Question: I want to use an openrdf-sesame triplestore in an Eclipse WTP project with a Tomcat server. I need to put some sample date to this triplestore to use it in my wtp project.
If I use Tomcat without Eclipse, I have to deploy the two war-files ('openrdf-sesame.war', 'openrdf-workbench.war') with the tomcat-manager to Tomcat. Then I can access the openrdf-workbench via 'http://localhost:8080/openrdf-workbench/' to put the sample data on the triplestore, but in Eclipse it's not possible to deploy the two war-files with the tomcat-manager.
How can I use sesame in an eclipse-wtp project inside tomcat?
I tried <URL>, but now I get a lot of errors in Eclipse.

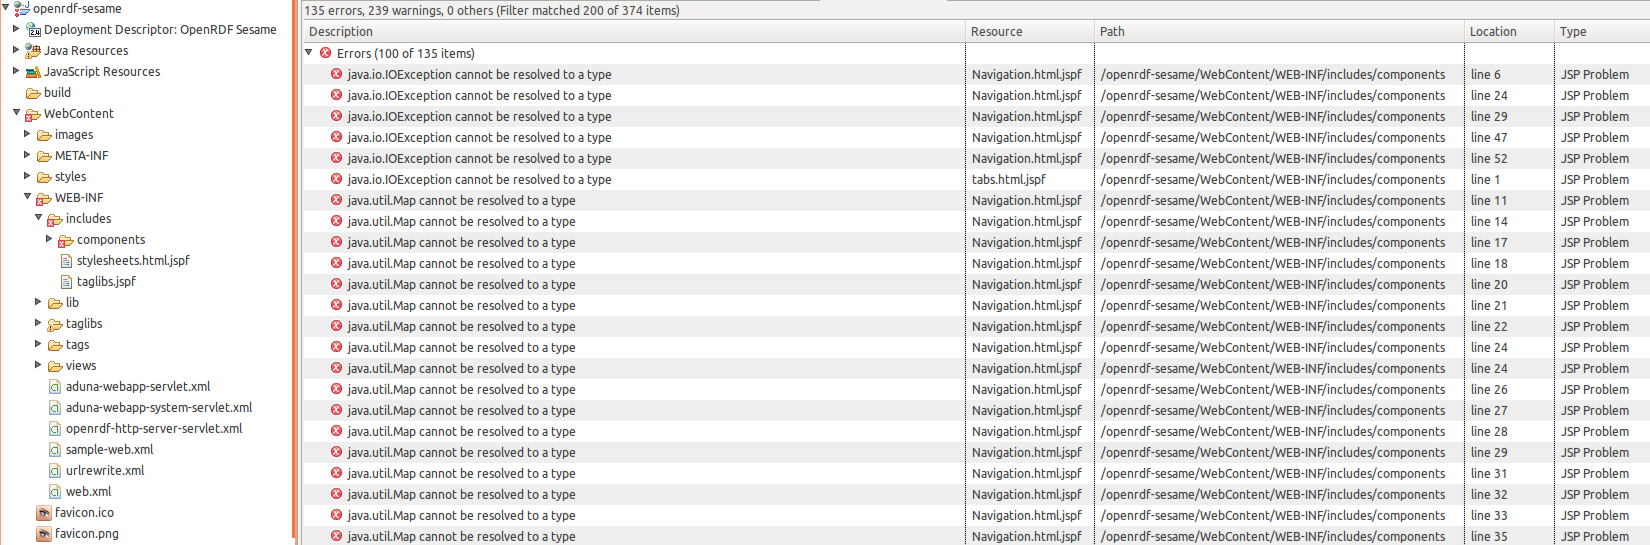
Answer: It possible to deploy the standard Sesame war files from Eclipse, it's quite easy actually:
1. Go to "File -> import ... -> Web -> WAR file" and select the openrdf-sesame.war file.
2. Choose the appropriate Tomcat server as your target runtime and click next.
3. In the next screen (import web libraries), leave everything unchecked, click Finish.
Once you've done this, openrdf-sesame will be availabe in Eclipse as a web project, which you can deploy and run on Tomcat like any other web project.